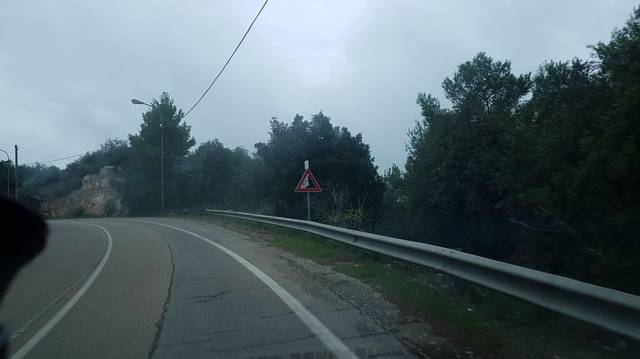
Region: Italy
Coordinates: 40.733, 17.557